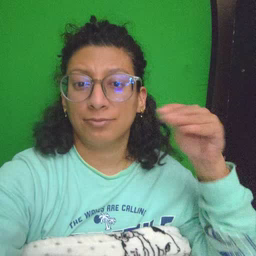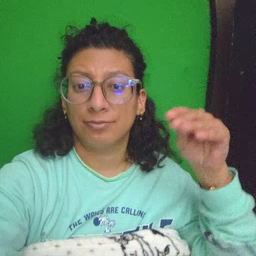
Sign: nuts